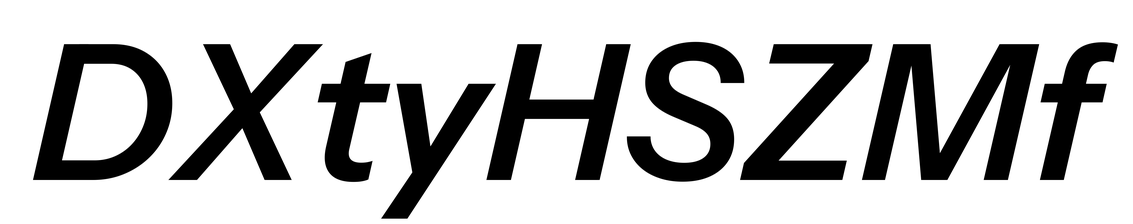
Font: InstrumentSans-Italic_SemiBold_Italic